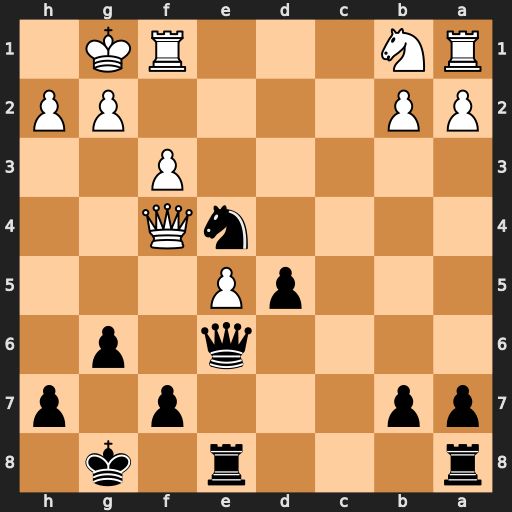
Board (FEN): r3r1k1/pp3p1p/4q1p1/3pP3/4nQ2/5P2/PP4PP/RN3RK1
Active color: b
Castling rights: -
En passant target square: -
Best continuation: Qb6+ Kh1 Nf2+ Rxf2 Qxf2